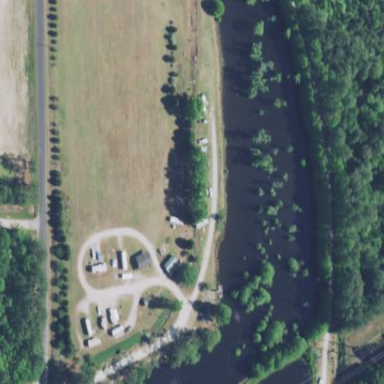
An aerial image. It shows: Caravan site for tourism.